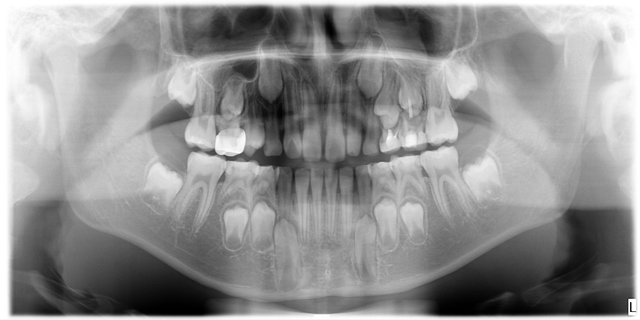
child